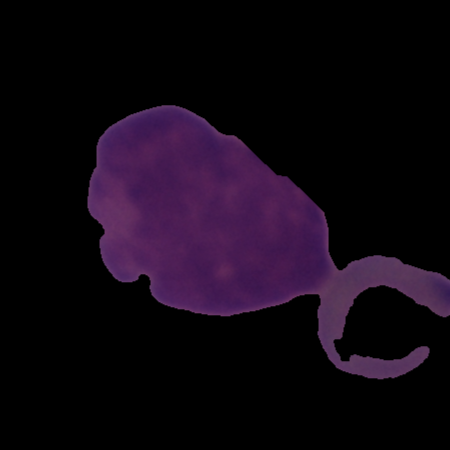
Label: cancer